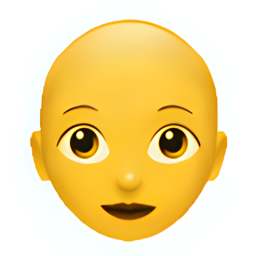
Name: woman bald
Emoji: 👩‍🦲
Group: People & Body
Sub-group: person